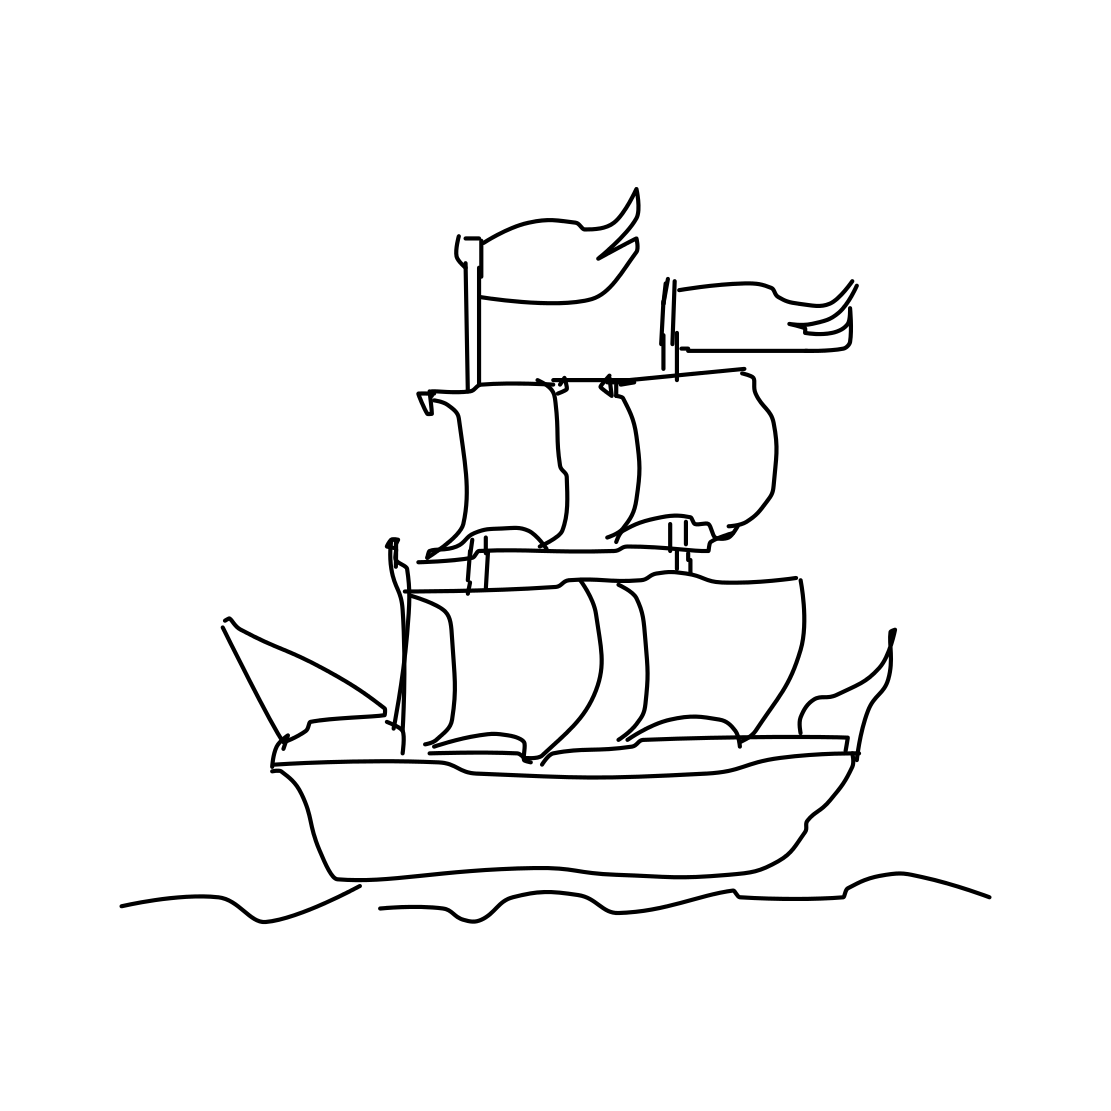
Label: ship